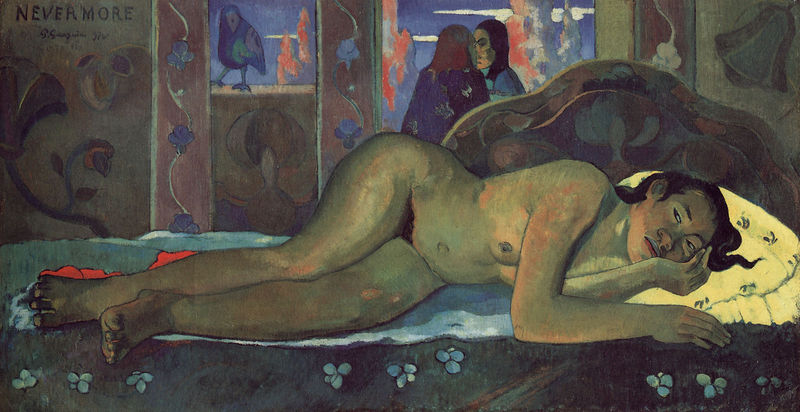
Titel: Nevermore
Künstler: Paul Gauguin
Institution: London, Courtauld Institute Galleries
Schlagwörter: akt, blau, gemälde, himmel, kopf, nackt, vogel, weiß, frauen, grün, impressionismus, blumen, brust, busen, fenster, frau, mund, ornament, trauer, bild, haare, stoff, ranken, beine, füße, sofa, liegen, blue, cushion, hands, kissen, men, people, pillow, pillows, red, white, window, women, black, expressionism, face, green, hair, painting, portrait, windows, woman, yellow, ornamente, bed, bedroom, bett, flowers, brown, nabel, liegend, zehen, gauguin, südsee, seite, flower, gaugin, hüfte, clouds, flesh, naked, nude, skin, girl, trees, eyes, feet, light, color, mouth, bird, breast, arms, walls, matisse, butt, foot, hips, paul gaugin, legs, breasts, lying, sleep, sleeping, native, gaugain, tahiti, poster, navel, nipples, vines, prostitute, bell, sadness, nevermore, belly, toes, boobs, laying, raven, primative, buttocks, loneliness, guaguin, headboard, cot, fraumalerei, islander, ogen, gogen, side glance, introspection, frau nackt bett jugendstil